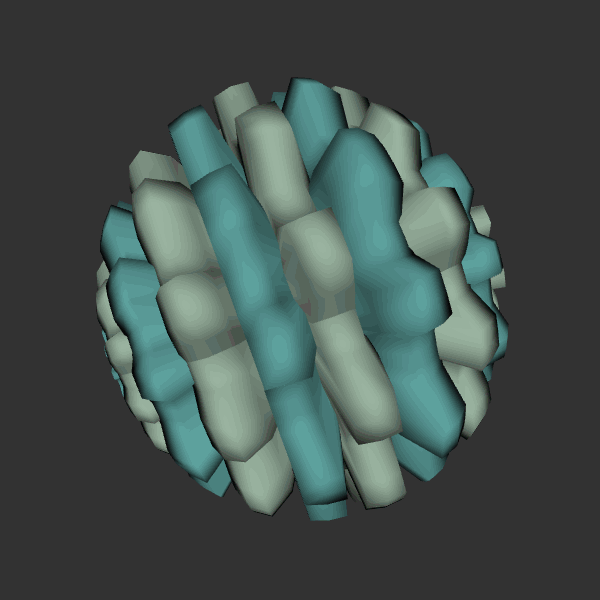
Background: dark